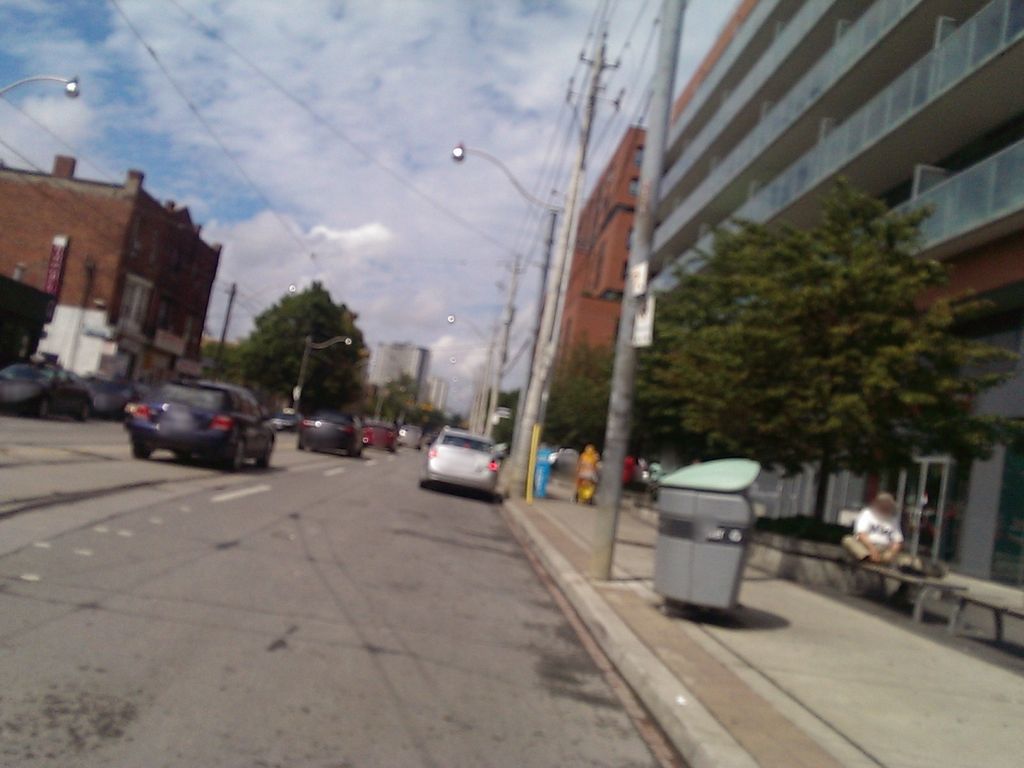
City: toronto